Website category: university
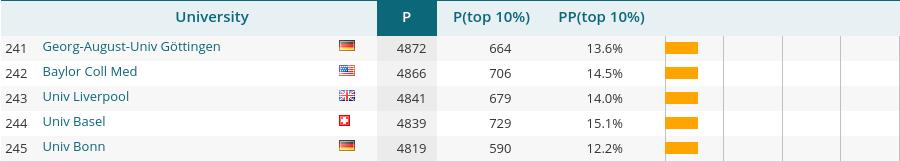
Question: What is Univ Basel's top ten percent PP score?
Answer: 15.1%

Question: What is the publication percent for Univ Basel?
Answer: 15.1%

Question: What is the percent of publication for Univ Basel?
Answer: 15.1%

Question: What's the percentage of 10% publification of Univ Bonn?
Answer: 12.2%

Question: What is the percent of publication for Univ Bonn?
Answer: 12.2%

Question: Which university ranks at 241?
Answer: Georg-August-Univ Gttingen

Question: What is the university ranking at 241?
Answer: Georg-August-Univ Gttingen

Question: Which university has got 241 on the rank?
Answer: Georg-August-Univ Gttingen

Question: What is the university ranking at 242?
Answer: Baylor Coll Med

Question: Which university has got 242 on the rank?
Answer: Baylor Coll Med

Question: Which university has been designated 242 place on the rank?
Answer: Baylor Coll Med

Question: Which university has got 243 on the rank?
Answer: Univ Liverpool

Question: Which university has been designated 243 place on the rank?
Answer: Univ Liverpool

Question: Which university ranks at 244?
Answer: Univ Basel

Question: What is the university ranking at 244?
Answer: Univ Basel

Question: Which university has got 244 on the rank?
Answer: Univ Basel

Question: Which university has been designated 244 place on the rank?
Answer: Univ Basel

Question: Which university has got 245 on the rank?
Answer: Univ Bonn

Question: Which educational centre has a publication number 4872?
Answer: Georg-August-Univ Gttingen

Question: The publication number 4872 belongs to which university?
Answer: Georg-August-Univ Gttingen

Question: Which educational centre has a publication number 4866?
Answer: Baylor Coll Med

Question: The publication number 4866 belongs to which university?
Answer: Baylor Coll Med

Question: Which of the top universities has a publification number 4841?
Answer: Univ Liverpool

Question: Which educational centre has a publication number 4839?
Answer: Univ Basel

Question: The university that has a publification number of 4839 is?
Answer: Univ Basel

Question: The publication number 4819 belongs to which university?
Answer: Univ Bonn

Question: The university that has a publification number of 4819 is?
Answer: Univ Bonn

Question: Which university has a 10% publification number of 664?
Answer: Georg-August-Univ Gttingen

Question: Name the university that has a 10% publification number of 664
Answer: Georg-August-Univ Gttingen

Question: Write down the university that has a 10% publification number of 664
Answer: Georg-August-Univ Gttingen

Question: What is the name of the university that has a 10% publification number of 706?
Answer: Baylor Coll Med

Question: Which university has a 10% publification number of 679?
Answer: Univ Liverpool

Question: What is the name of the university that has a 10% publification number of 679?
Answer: Univ Liverpool

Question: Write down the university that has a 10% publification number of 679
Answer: Univ Liverpool

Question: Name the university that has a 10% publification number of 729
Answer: Univ Basel

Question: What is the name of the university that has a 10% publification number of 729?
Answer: Univ Basel

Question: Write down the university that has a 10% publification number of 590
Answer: Univ Bonn